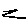
Label: zigzag